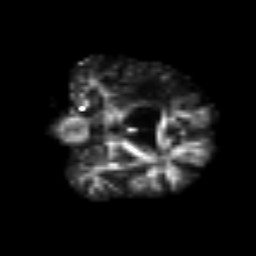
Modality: FA
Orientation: coronal
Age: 74
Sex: female
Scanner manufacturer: siemens
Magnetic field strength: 3 T
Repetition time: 3.2 s
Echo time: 0.081 s